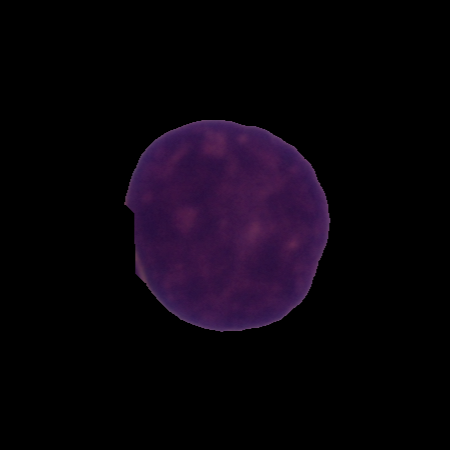
Label: cancer